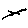
Label: line